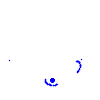
Particle: electron